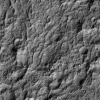
Atmospheric dust classification: not_dusty